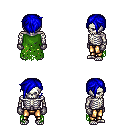
a pixel art fantasy rpg character, male body template, skeleton, green tattered cape, gold greaves, blue pixie cut hairstyle, metal gloves, four views (front, back, left, right), 2x2 character sprite sheet, small pixel art, hard edges, no anti-aliasing